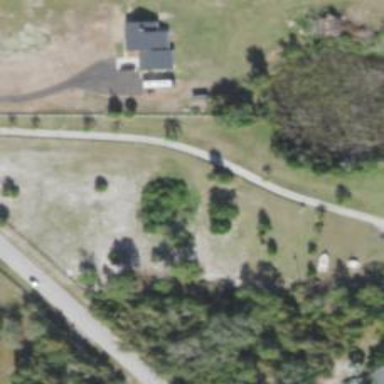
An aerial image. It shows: Driveway.